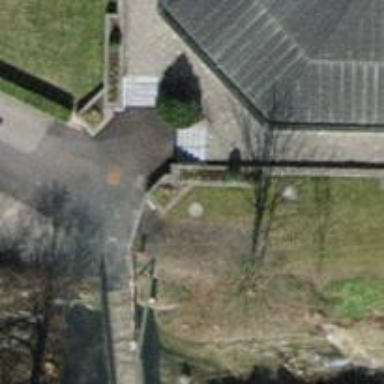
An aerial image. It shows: Road with steps.